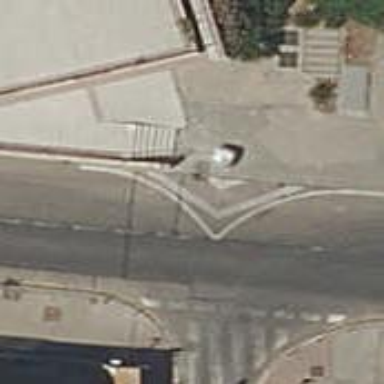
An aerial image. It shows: Set of steps on the road.